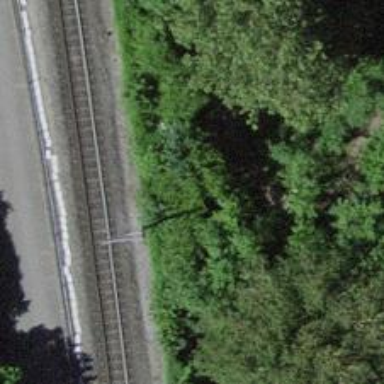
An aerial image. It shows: Railway signal.